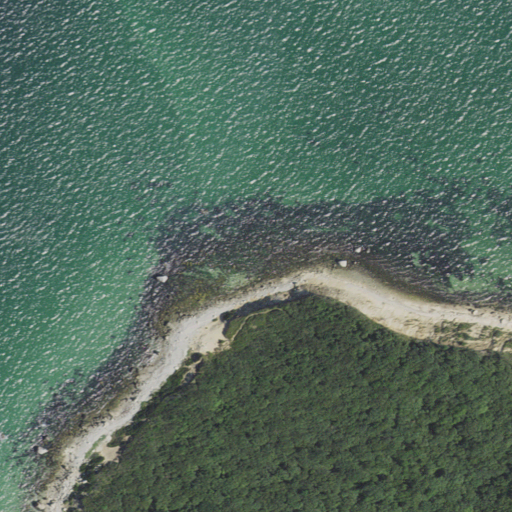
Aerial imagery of cape in Massachusetts named Cape Higgon containing open water, deciduous forest, barren land, and herbaceous wetlands